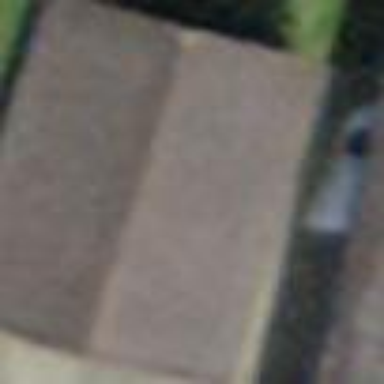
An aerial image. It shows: Garage building.